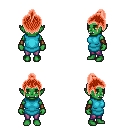
a pixel art fantasy rpg character, female body template, orc, green skin, teal tunic, magenta pants, red short topknot hairstyle, leather bracers, four views (front, back, left, right), 2x2 character sprite sheet, small pixel art, hard edges, no anti-aliasing